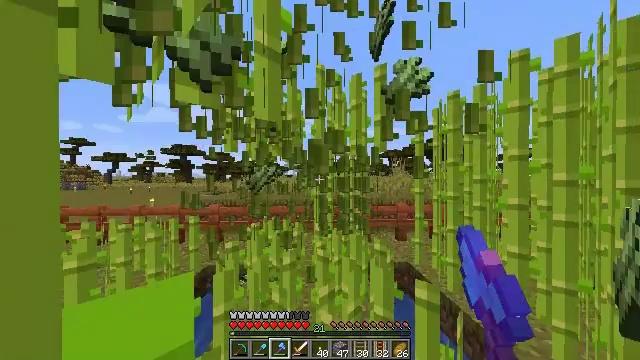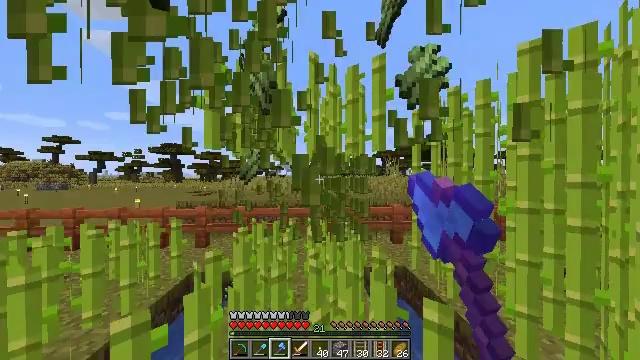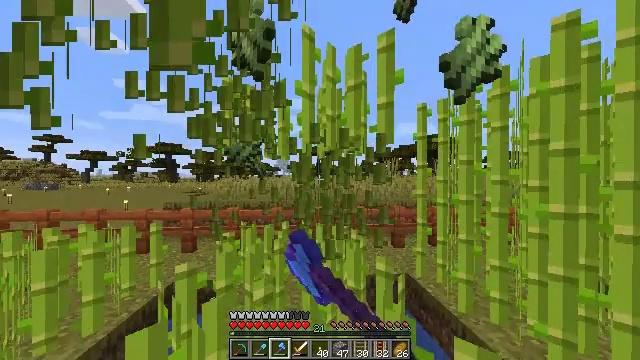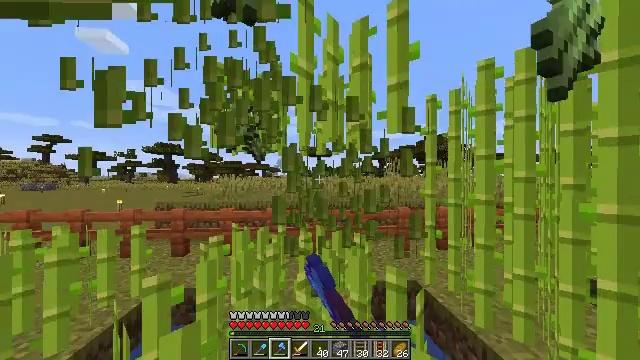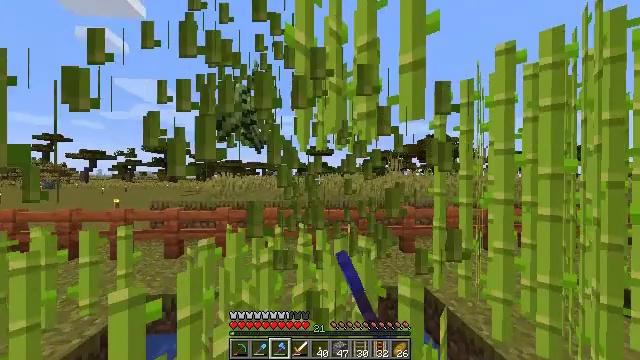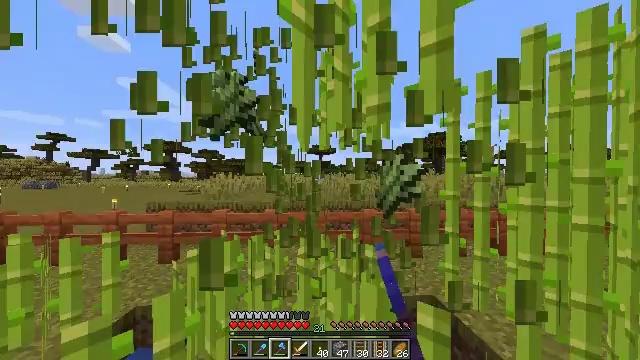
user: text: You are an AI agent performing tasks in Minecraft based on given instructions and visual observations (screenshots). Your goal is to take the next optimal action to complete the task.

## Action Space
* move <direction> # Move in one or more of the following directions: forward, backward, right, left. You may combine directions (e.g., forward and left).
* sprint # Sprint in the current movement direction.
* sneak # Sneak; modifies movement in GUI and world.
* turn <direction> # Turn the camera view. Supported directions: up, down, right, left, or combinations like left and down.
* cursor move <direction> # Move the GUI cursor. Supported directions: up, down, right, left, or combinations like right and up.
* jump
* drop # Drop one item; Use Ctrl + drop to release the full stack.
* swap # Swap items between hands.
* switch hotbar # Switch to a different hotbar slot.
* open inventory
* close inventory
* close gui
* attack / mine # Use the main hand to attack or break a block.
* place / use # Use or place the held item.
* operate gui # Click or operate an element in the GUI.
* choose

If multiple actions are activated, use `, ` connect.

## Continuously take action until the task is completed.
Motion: motion action
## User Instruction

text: Collect sugar cane near water sources.
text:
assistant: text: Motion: move forward, sprint, turn right, attack / mine
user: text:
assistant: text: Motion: move forward, sprint, attack / mine
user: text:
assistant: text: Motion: move forward, sprint, attack / mine
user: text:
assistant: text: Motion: move forward, sprint, attack / mine
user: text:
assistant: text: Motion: move forward, sprint, attack / mine
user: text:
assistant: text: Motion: sprint, attack / mine